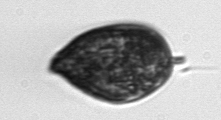
Label: Prorocentrum_micans